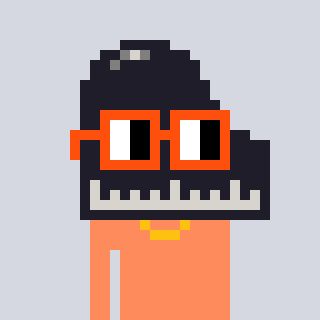
a pixel art character with square orange glasses, a piano-shaped head and a peachy-colored body on a cool background